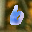
Label: 6